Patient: sex M, age 79
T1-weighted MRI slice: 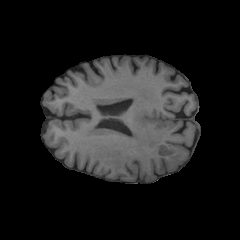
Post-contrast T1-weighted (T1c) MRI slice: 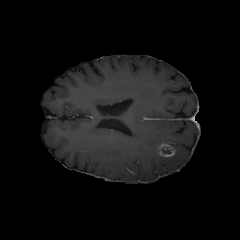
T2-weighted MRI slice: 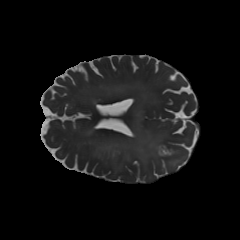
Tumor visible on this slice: yes
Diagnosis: Glioblastoma, IDH-wildtype
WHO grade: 4